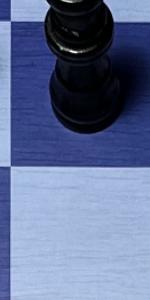
Label: Empty